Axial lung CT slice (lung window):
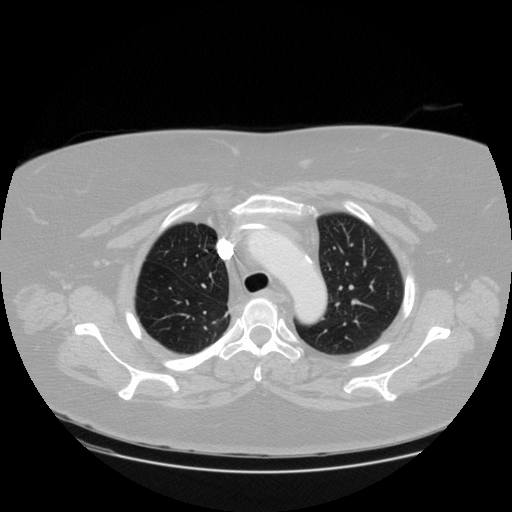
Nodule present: no